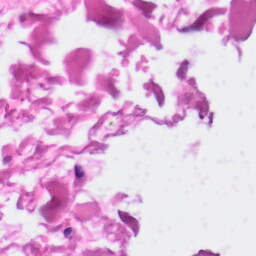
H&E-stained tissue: Skin